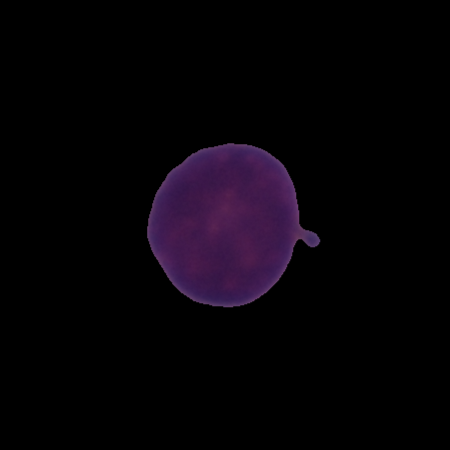
Label: healthy